Question:
Ok, so with iOS 5 Apple introduced view controller containers (awesome!)
Above is what the layer of my app looks like. TabBar contains NavController contains ViewController (container) which holds 2 table views, toggled by a segmented control.
When I pick a table cell, it pushes the new view easily. However, if I press a button within the detailViewController, i want it to modally show MFMailComposeViewController. Which presents itself briefly, then instantly dismisses itself. The error log I get is:
> Unbalanced calls to begin/end appearance transitions for UITabBarController
Now, this means im trying to present a view while the other is still showing or in runtime loop, ive tried adding delays to stop this, but nothing works. Ive added all my delegates, and imported all my libraries correctly.
I think it may have something to do with how i push new views from the original tableview or how I load views into the container. The project uses the base code for Xcode's Tab Bar app template, just so you know. Here's the code:
ViewController / Container
'''
- (void)viewDidLoad
{
[super viewDidLoad];
// Alloc Init View Controllers
menuDrinksViewController = [[MenuDrinksViewController alloc] init];
menuFoodViewController = [[MenuFoodViewController alloc] init];
// Create Parent/Child relationship
[menuFoodViewController didMoveToParentViewController:self];
[self addChildViewController:menuFoodViewController];
[menuDrinksViewController didMoveToParentViewController:self];
[self addChildViewController:menuDrinksViewController];
[appearanceClass setBackgroundImage:self.view];
// segmented controller
segmentedControl = [[SVSegmentedControl alloc] initWithSectionTitles:[NSArray arrayWithObjects:@" Eat ", @" Drink ", nil]];
[segmentedControl addTarget:self action:@selector(segmentAction:) forControlEvents:UIControlEventValueChanged];
[appearanceClass setSegmentedControl:segmentedControl];
[self.view addSubview:segmentedControl];
//self.view.backgroundColor = [UIColor redColor];
// Add and Size subviews
[self.view addSubview:menuFoodViewController.view];
menuFoodViewController.view.frame = CGRectMake(0, 39, 320, self.view.frame.size.height - 40 + 1);
menuDrinksViewController.view.frame = CGRectMake(0, 39, 320, 327 + 1);
}
-(IBAction)segmentAction:(id)selector
{
// it's a custom segmented control, dw bout the code.
if (segmentedControl.selectedIndex == 0)
{
[self.view addSubview:menuFoodViewController.view];
[menuDrinksViewController.view removeFromSuperview];
}
else if (segmentedControl.selectedIndex == 1)
{
[self.view addSubview:menuDrinksViewController.view];
[menuFoodViewController.view removeFromSuperview];
}
}
'''
TableViewController
'''
- (void)tableView:(UITableView *)tableView didSelectRowAtIndexPath:(NSIndexPath *)indexPath
{
MenuFoodDetailViewController *menuFoodDetailViewController = [[MenuFoodDetailViewController alloc] initWithNibName:nil bundle:nil];
//MenuFoodDetailViewController *menuFoodDetailViewController = [[MenuFoodDetailViewController alloc] init];
[self.parentViewController.navigationController pushViewController:menuFoodDetailViewController animated:YES];
[tableView deselectRowAtIndexPath:indexPath animated:NO];
}
'''
ButtonPress Code from detail view controller.
'''
- (void)showMailComposer
{
// attempt to delay the presentModalView call, doesnt work...
double delayInSeconds = 0.1;
dispatch_time_t popTime = dispatch_time(DISPATCH_TIME_NOW, delayInSeconds * NSEC_PER_SEC);
dispatch_after(popTime, dispatch_get_main_queue(), ^(void){
[self.navigationController presentModalViewController:mailComposeViewController animated:YES];
});
}
'''
I know this is a lot to ask, but ive been at this for days.
All code not associated with views, i.e. MFMailViewComposer works fine, I've tested it in other apps.
I've tried all sorts of variations to push the new modal view, i.e.
'self.parentViewController.navigationController presentModal...' (etc)
Nothing is working =/
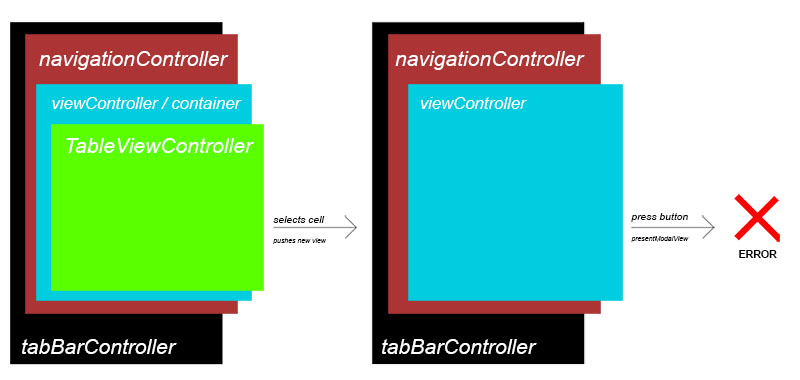
Answer: turns out it was a bug within iOS5. After recreating the code on a seperate project, it worked. So i traced the problem to the iOS5 Appearance Customization protocols, when i tried changing the font within UINavigationBar, it causes errors within MFMailComposeViewController and another modal view within iOS6.
I have filed a radar with Apple